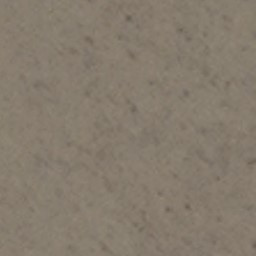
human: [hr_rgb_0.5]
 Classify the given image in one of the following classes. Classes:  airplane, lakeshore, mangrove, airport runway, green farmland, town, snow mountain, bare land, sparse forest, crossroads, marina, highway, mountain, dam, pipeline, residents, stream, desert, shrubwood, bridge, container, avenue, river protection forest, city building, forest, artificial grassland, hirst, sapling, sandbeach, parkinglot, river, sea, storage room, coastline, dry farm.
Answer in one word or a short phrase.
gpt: bare land